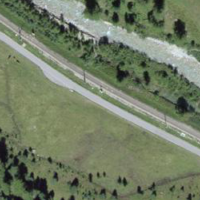
EUNIS habitat code: 26
Species observed at this site:
Erebia medusa
Brenthis ino
Vipera berus